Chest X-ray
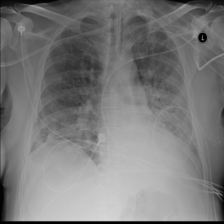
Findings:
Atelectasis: negative
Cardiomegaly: negative
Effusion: negative
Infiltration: positive
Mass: negative
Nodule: negative
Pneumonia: negative
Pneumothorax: negative
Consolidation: negative
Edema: negative
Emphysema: negative
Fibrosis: negative
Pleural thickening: negative
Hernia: negative